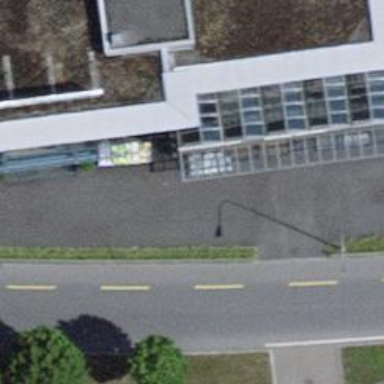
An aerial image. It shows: Bicycle parking area with wall loops for securing bikes.